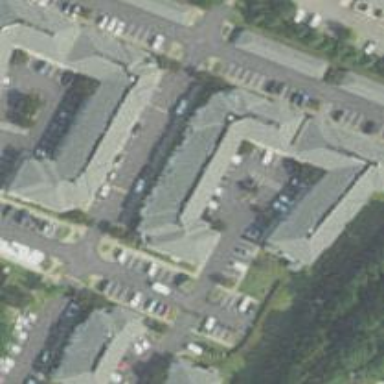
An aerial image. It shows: Image showing building with apartments.